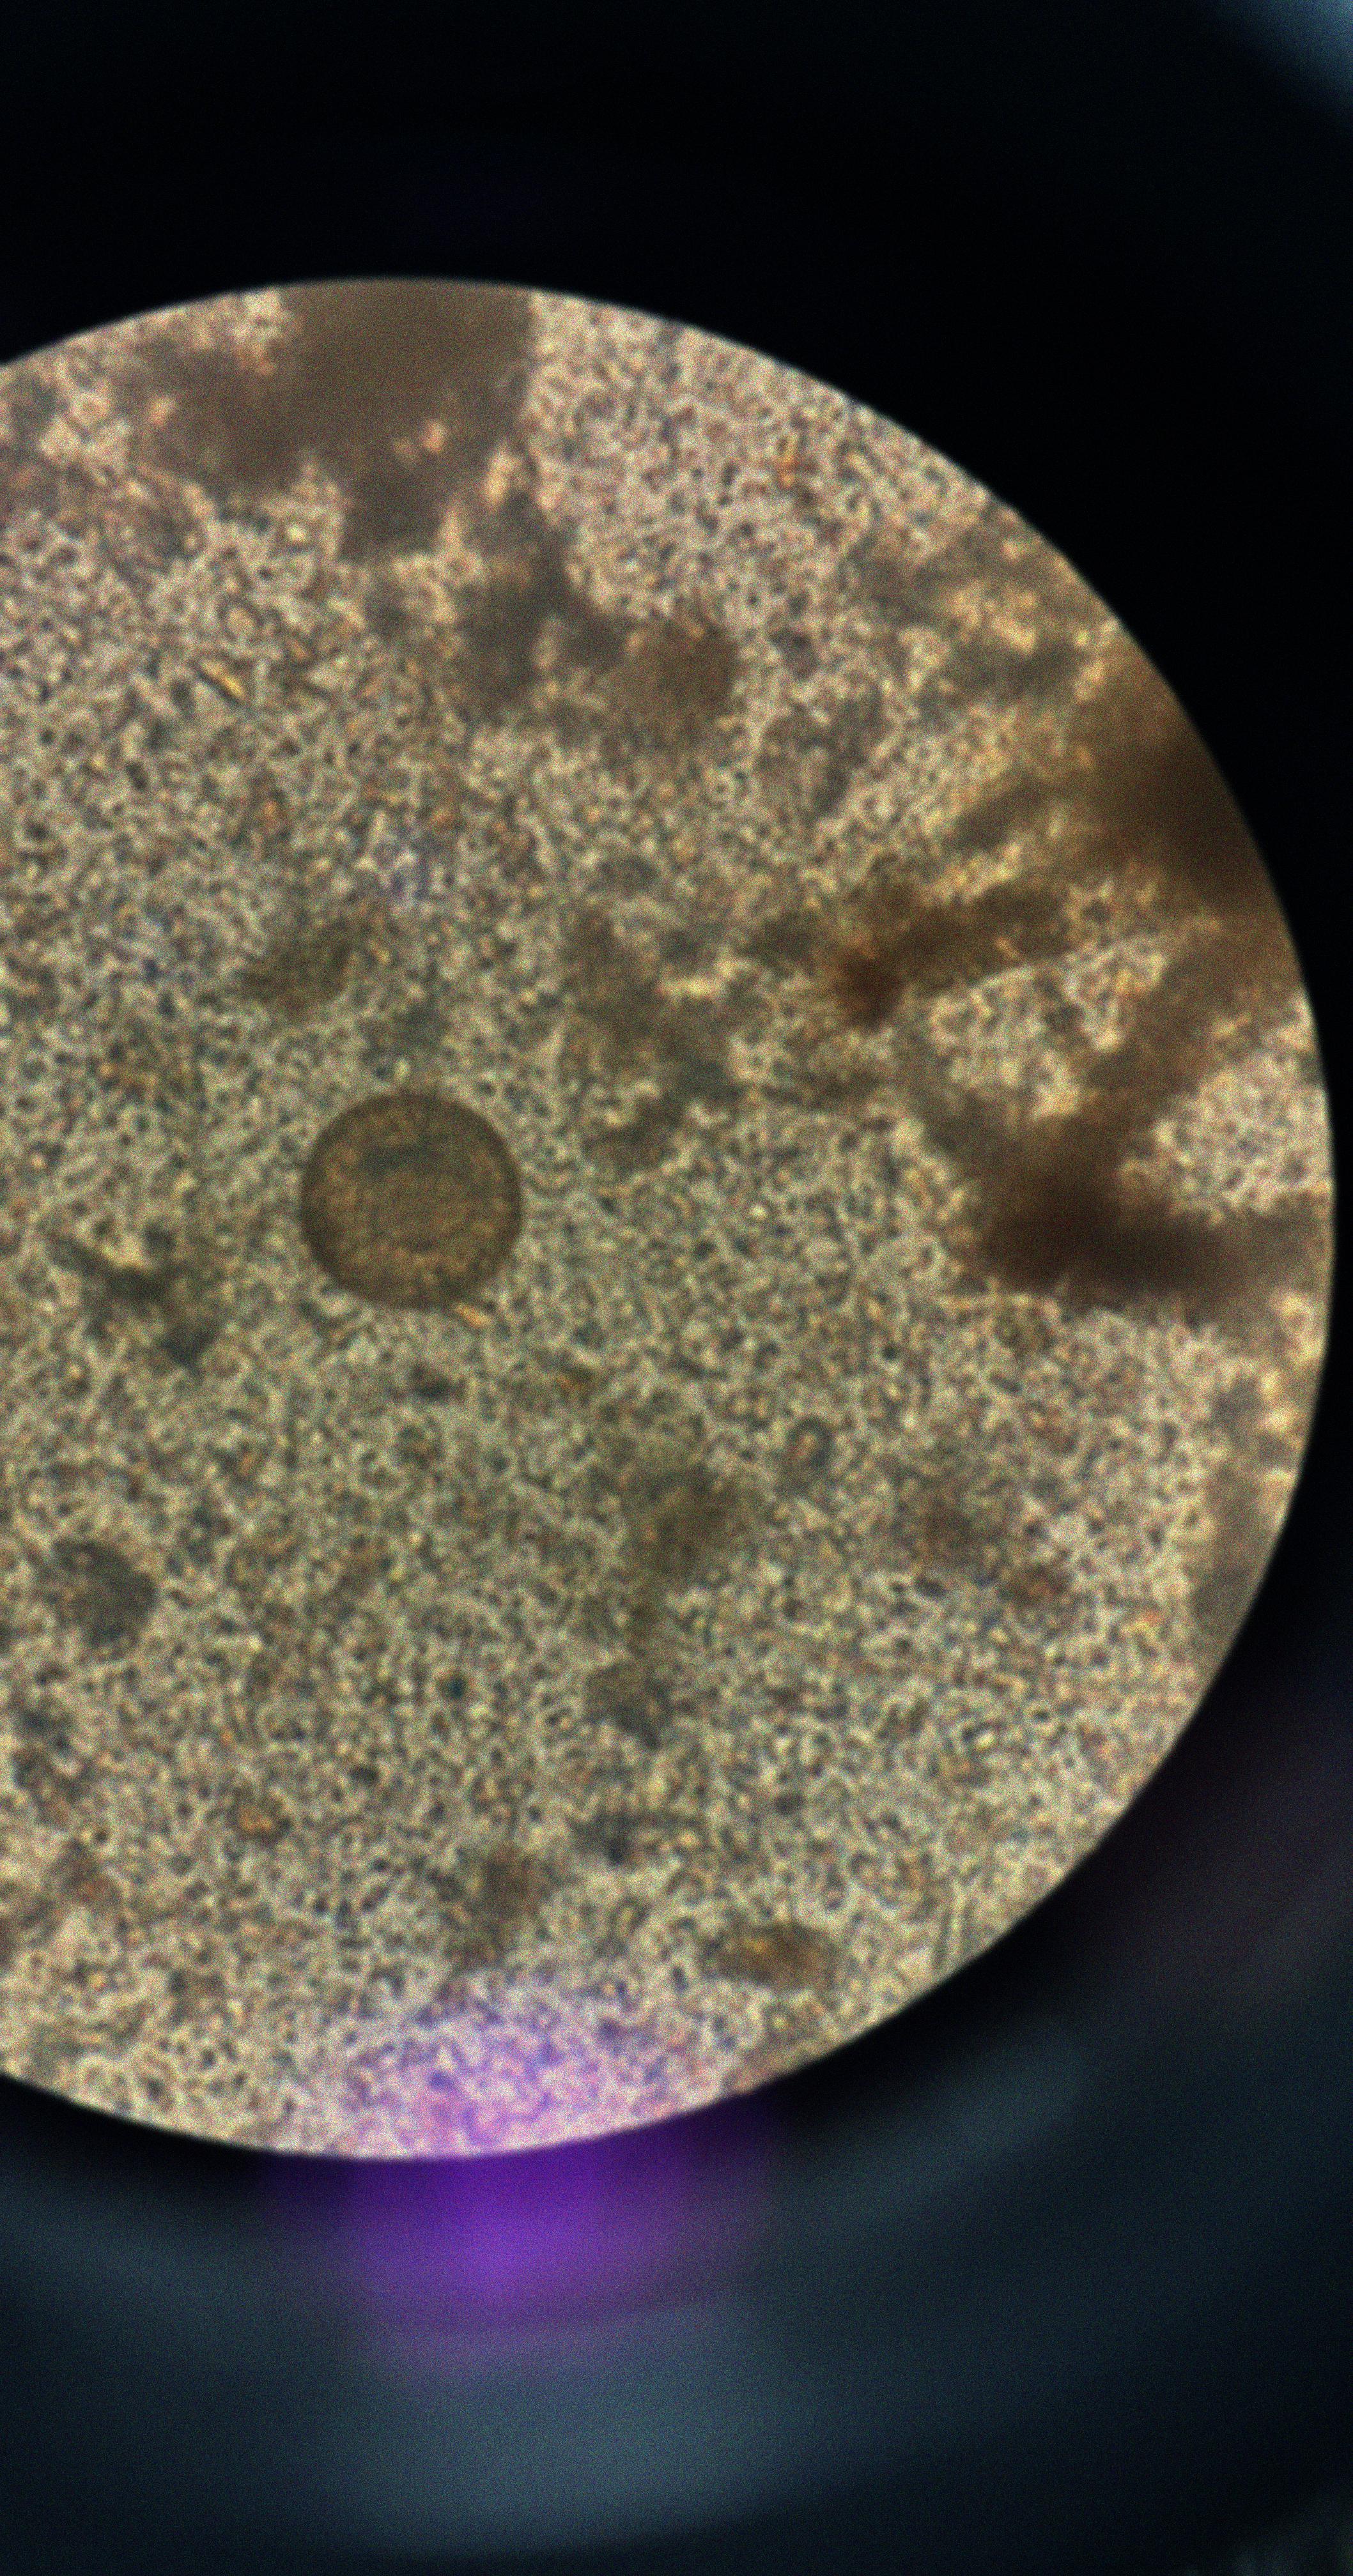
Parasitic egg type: Hymenolepis diminuta